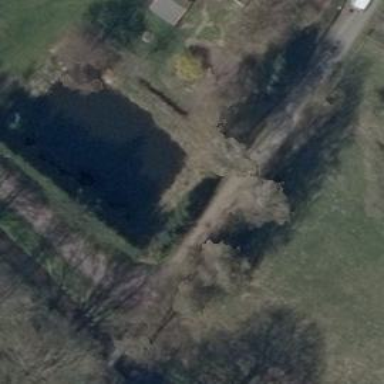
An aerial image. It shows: Peaceful pond surrounded by nature.